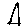
Label: triangle